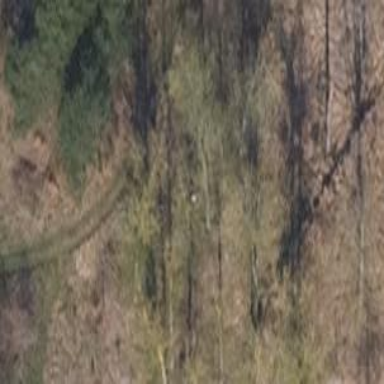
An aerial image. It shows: Grassy track with grade 5 track type.